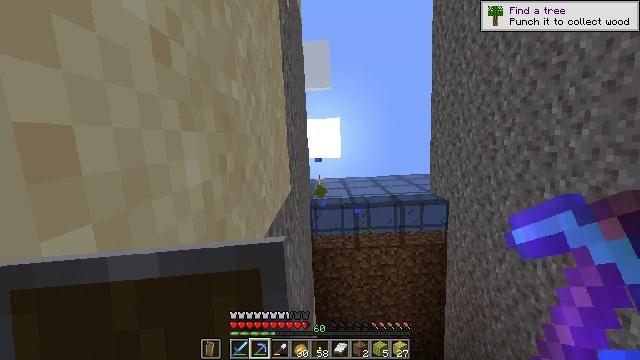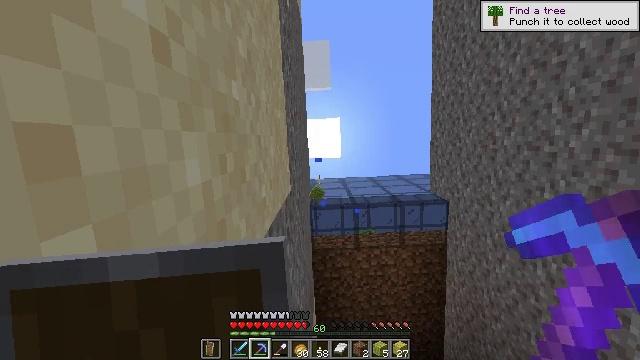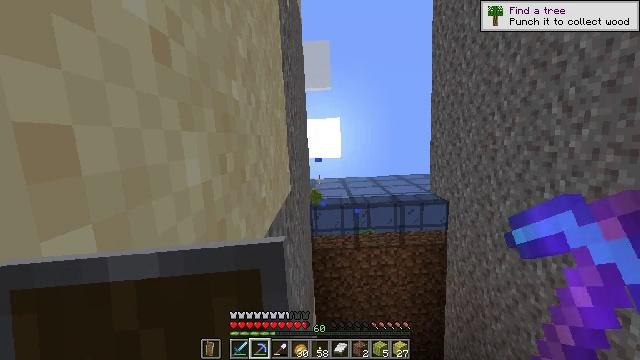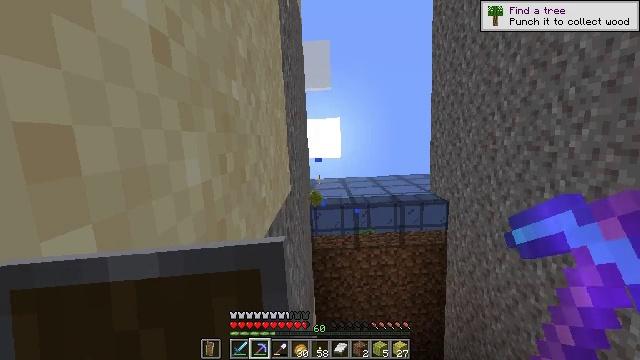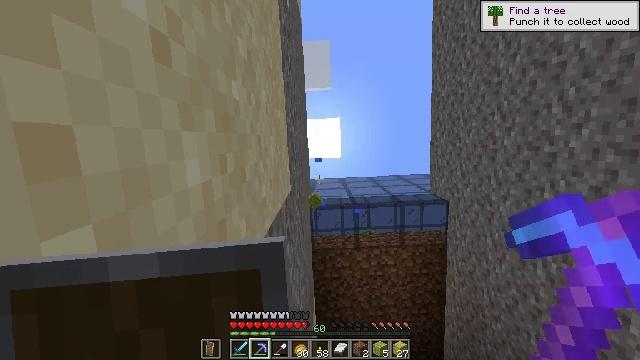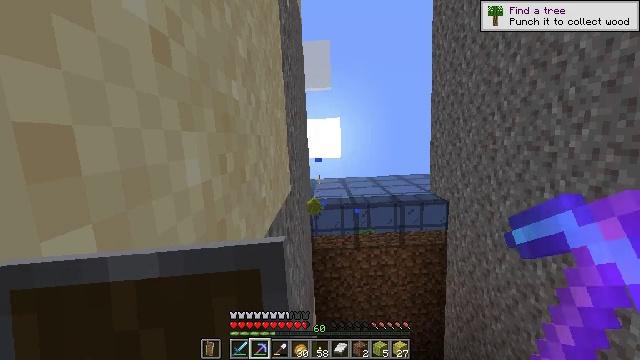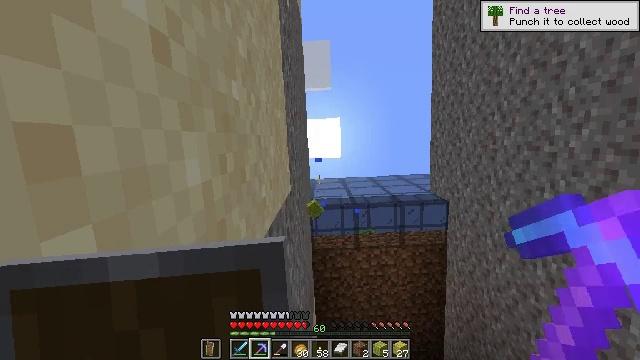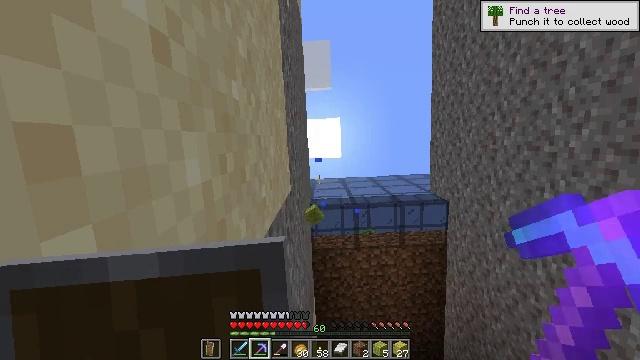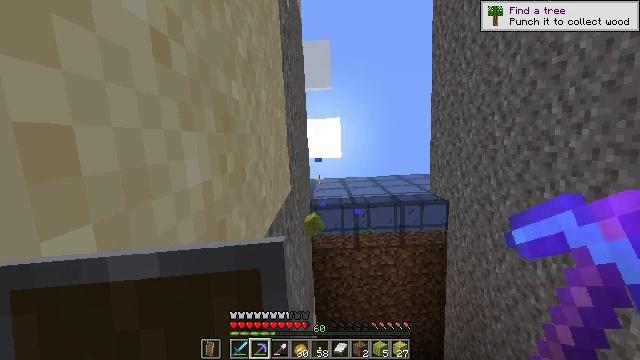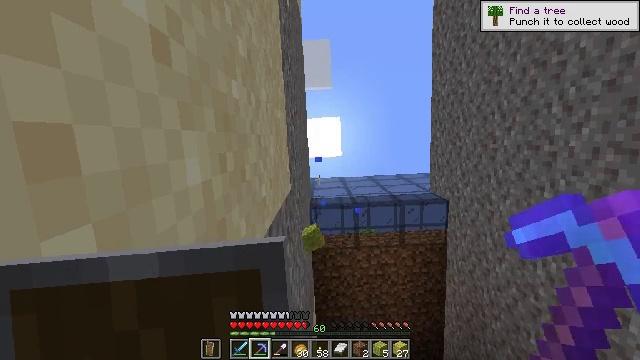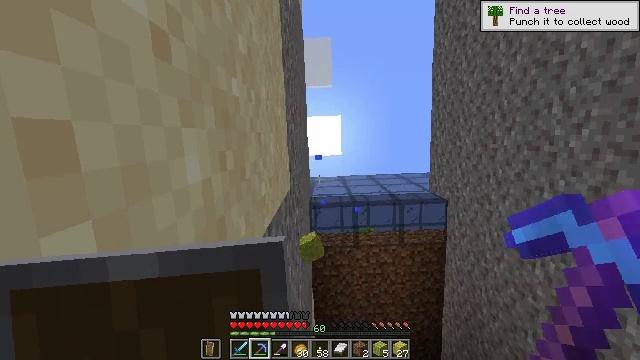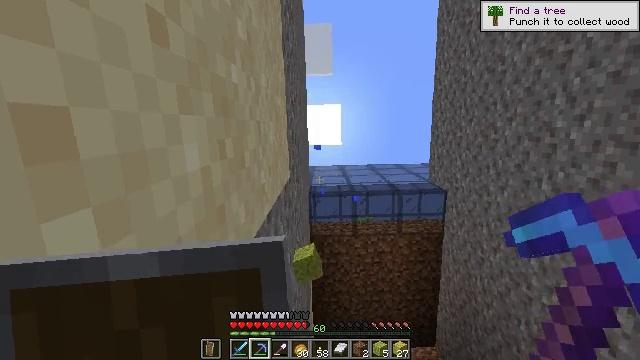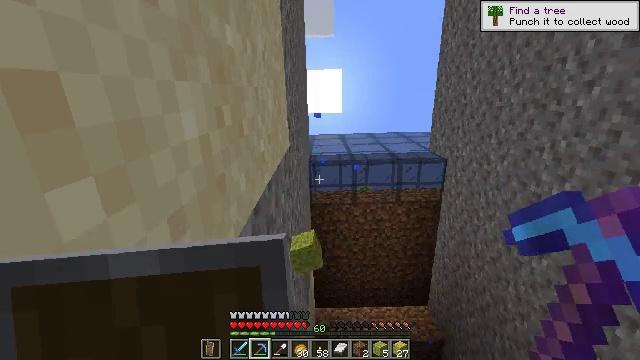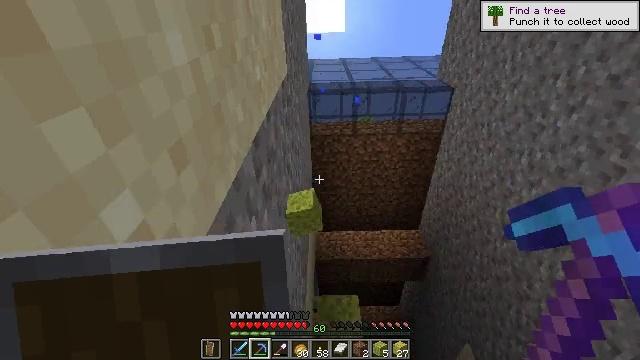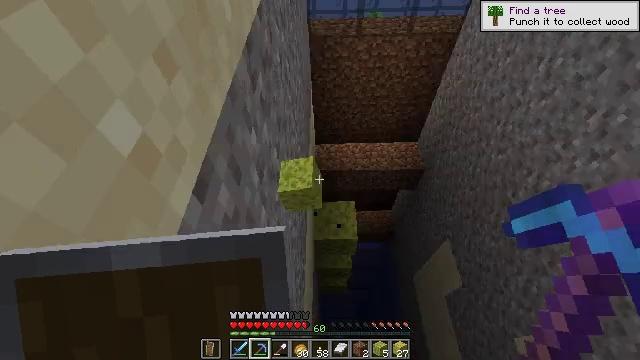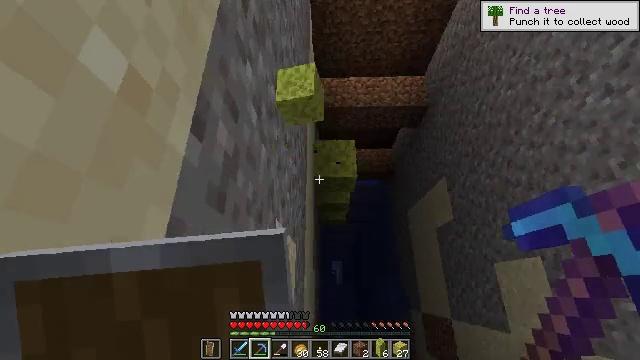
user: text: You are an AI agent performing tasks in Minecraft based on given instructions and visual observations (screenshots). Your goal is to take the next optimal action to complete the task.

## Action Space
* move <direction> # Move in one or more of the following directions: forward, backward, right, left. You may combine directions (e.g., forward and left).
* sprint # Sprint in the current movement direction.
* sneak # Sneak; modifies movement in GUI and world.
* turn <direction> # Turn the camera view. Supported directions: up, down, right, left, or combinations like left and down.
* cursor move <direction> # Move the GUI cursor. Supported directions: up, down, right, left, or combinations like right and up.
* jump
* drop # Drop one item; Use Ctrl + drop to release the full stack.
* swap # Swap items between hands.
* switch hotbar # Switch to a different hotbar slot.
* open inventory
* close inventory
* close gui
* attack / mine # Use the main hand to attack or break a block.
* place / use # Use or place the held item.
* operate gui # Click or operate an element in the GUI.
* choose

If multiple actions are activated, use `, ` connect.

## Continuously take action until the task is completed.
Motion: motion action
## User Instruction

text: Mine the wet sponge underwater.
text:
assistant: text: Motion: no_op
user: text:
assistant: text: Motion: no_op
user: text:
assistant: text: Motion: no_op
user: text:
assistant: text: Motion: no_op
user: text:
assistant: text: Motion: no_op
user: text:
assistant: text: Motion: no_op
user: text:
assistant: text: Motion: no_op
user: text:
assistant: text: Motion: no_op
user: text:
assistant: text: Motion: no_op
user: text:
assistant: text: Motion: no_op
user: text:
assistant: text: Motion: turn down
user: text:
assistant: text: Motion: turn down
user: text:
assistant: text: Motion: turn down
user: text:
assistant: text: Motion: turn down
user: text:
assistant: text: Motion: turn down
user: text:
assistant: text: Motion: turn right and down
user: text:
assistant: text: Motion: turn right and down
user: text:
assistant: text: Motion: turn down
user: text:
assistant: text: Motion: turn left and down
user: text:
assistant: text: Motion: turn left and down
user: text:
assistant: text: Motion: turn down
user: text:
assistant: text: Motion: no_op
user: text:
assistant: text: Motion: no_op
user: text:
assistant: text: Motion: no_op
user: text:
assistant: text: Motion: no_op
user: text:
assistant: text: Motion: no_op
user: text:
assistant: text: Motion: no_op
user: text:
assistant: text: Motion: no_op
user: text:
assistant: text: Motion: no_op
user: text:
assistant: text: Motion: no_op